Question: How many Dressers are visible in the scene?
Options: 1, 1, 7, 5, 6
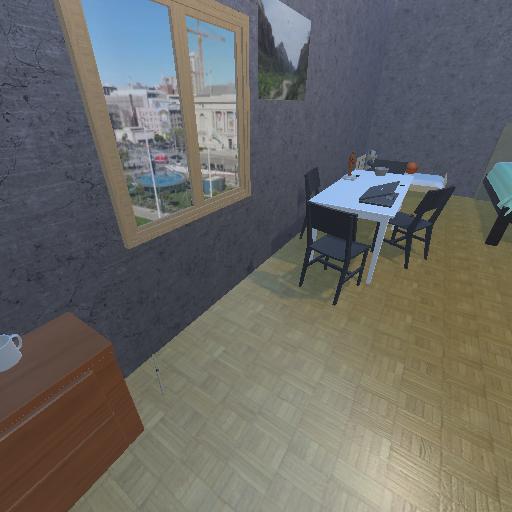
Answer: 1